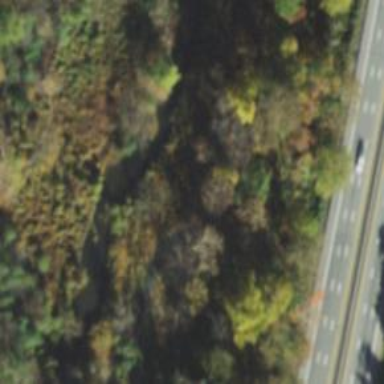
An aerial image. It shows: Asphalt path along abandoned railway.